Field crop: maize
Growth stage: 2
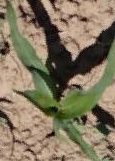
Species: maize